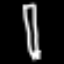
Label: pencil